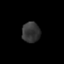
Tissue: skin
Cell type: Epithelial cells
Senescence score: 0.2145
Nuclear area (px): 359
Mean DAPI intensity: 52.273